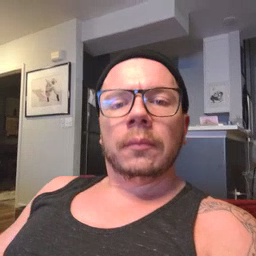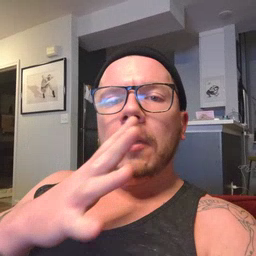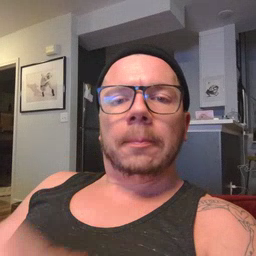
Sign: mom